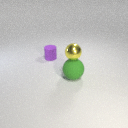
small yellow metal sphere above large green rubber sphere